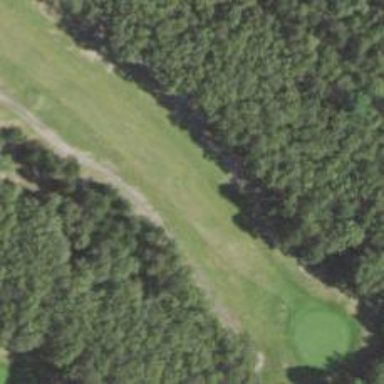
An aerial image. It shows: View of golf hole.